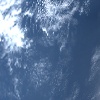
Label: water